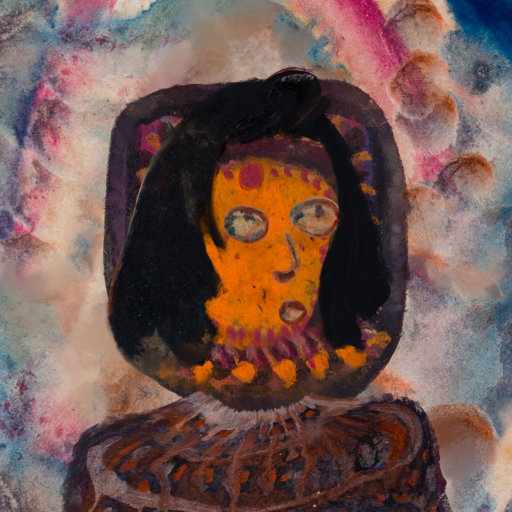
Background: Rupkatha, Head And Neck Side: Doll_w_Hair, Face Side: Orphan, Bust: Hypocrite, Hair Side: Mosgoul, Head Accessory: Blank, Second Necklace: Blank, Necklace: Blank, Baby: Blank